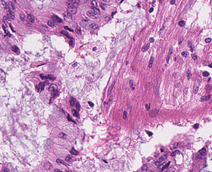
Tumor epithelial tissue: yes
Tumor-associated stroma tissue: yes
Normal tissue: no